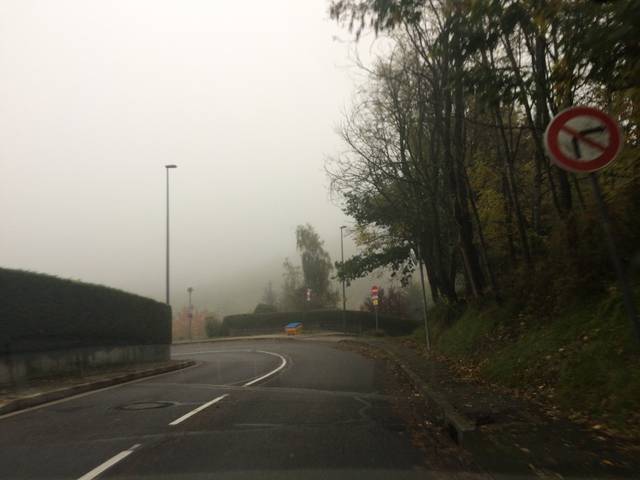
Region: France
Coordinates: 45.424, 4.432